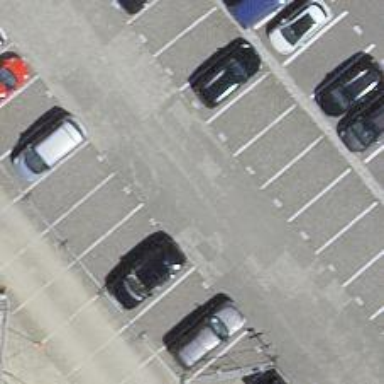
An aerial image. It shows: Parking aisle designated as service road.